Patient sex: M
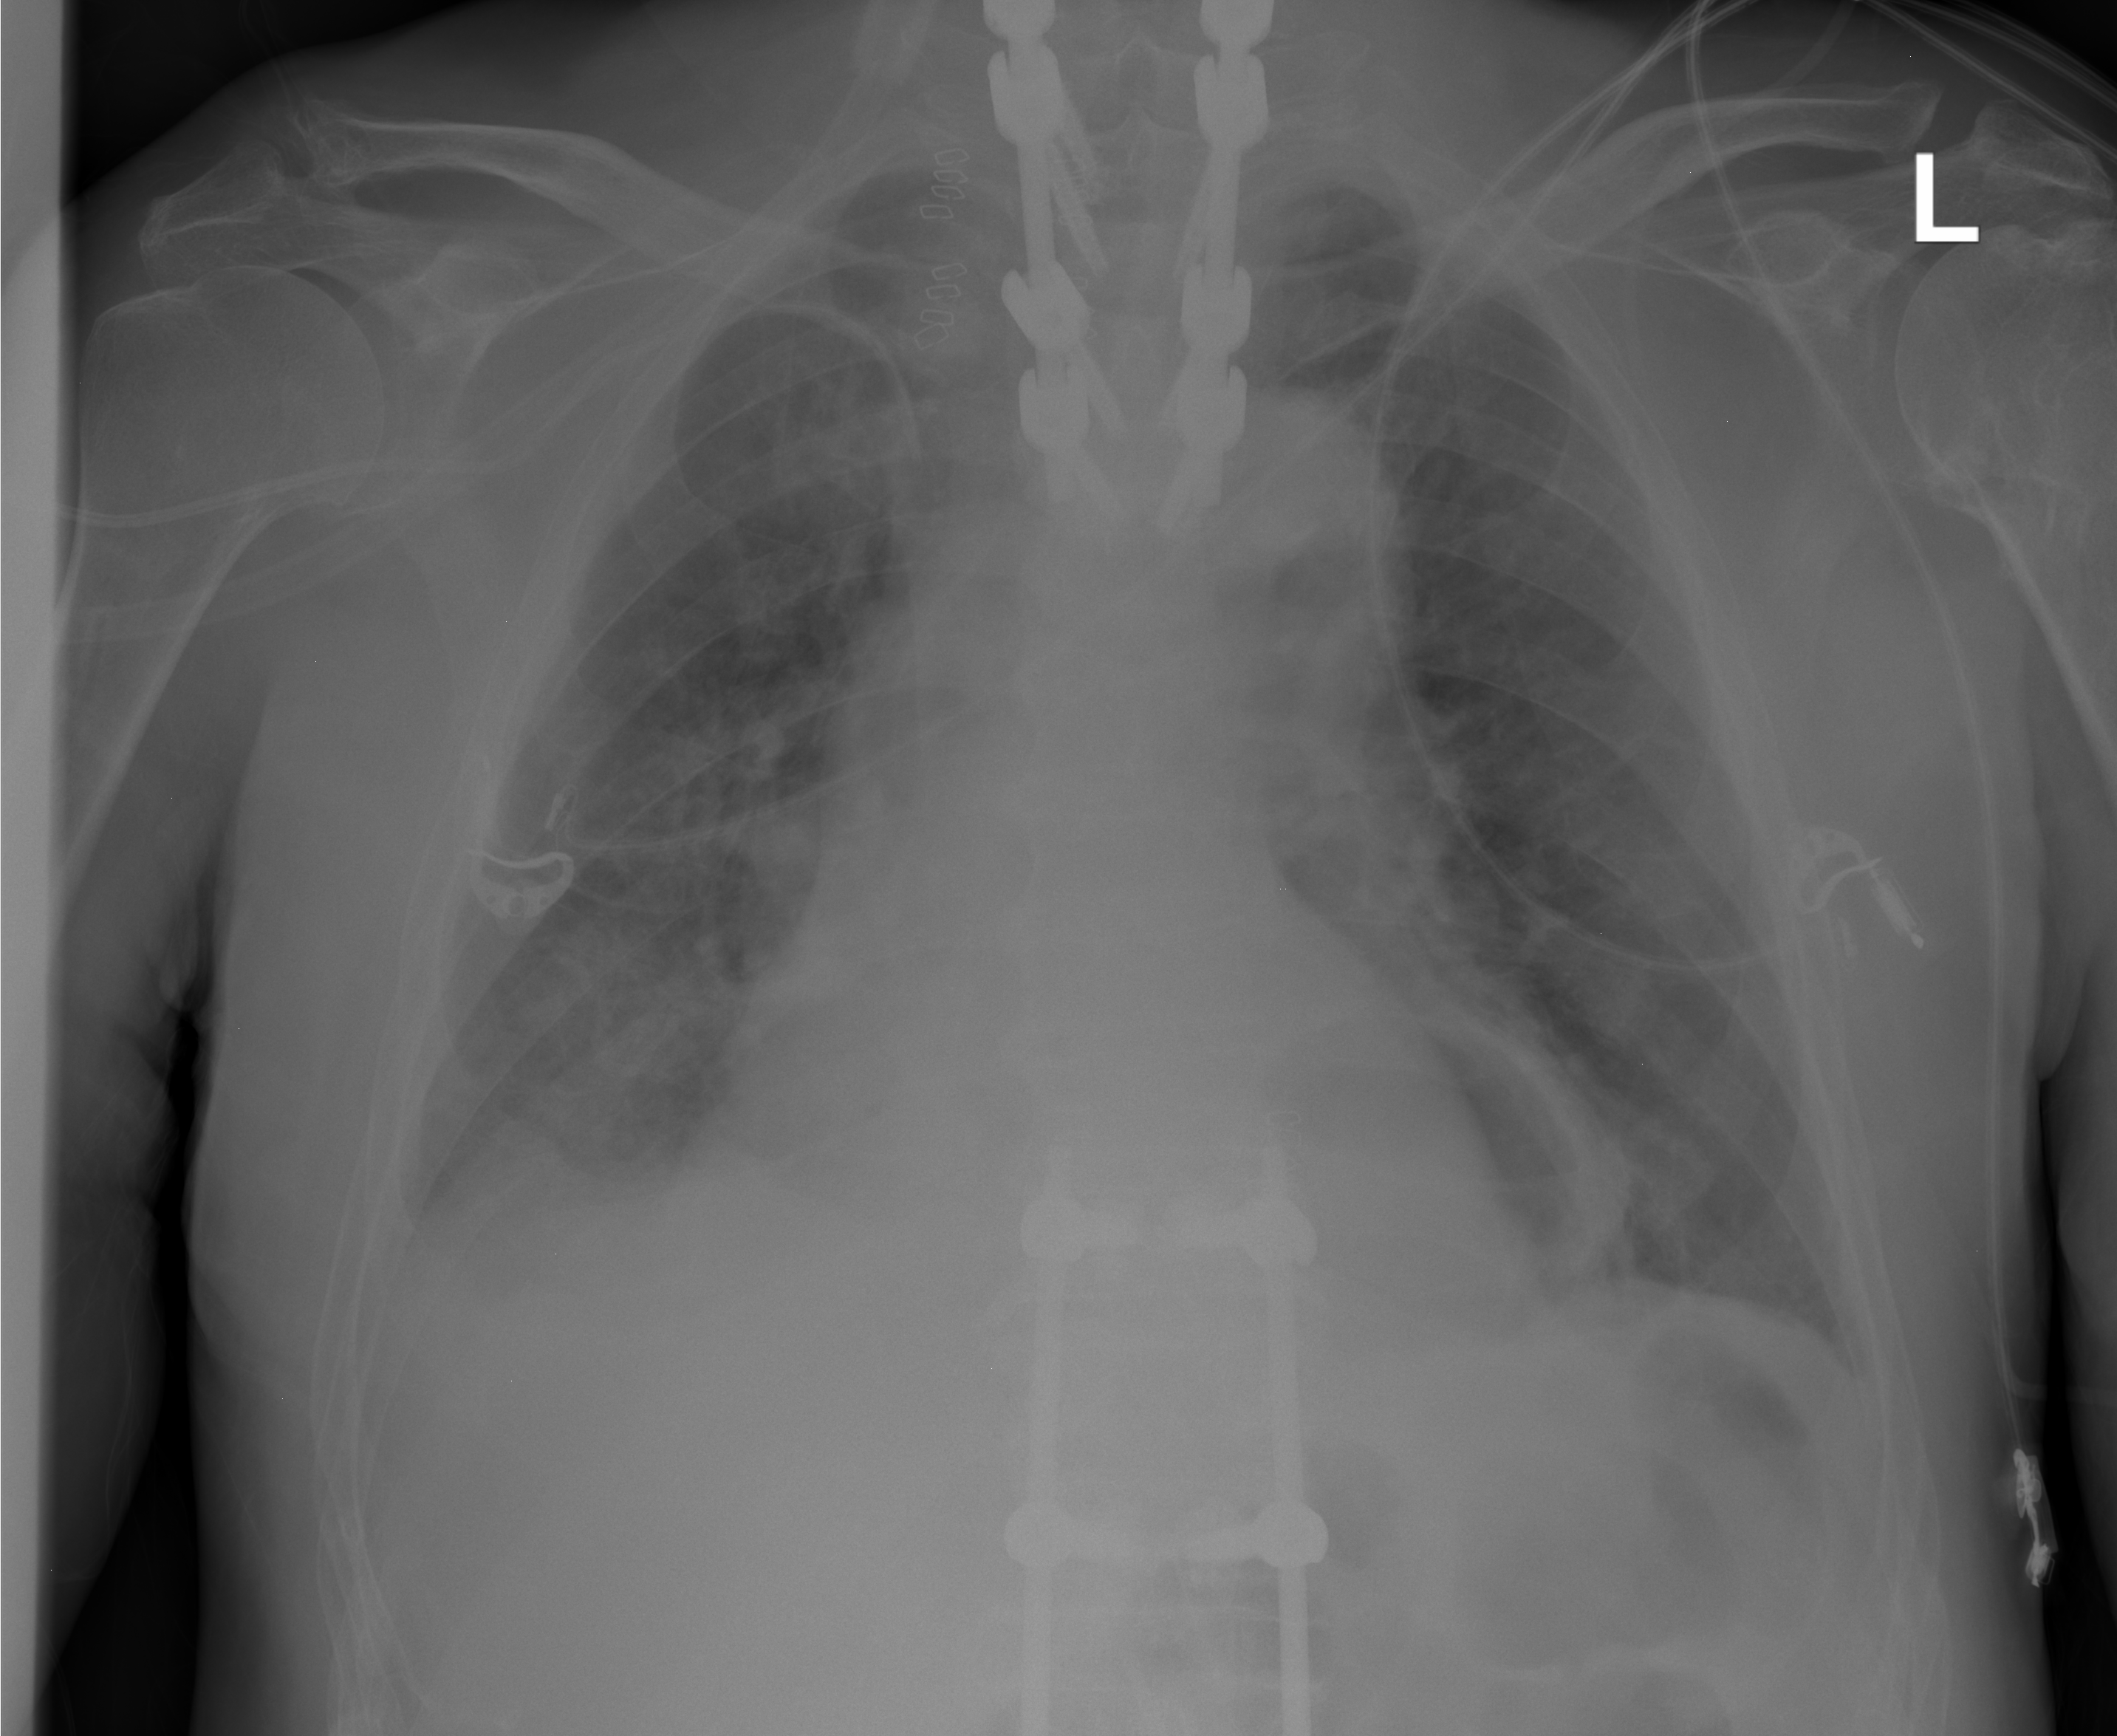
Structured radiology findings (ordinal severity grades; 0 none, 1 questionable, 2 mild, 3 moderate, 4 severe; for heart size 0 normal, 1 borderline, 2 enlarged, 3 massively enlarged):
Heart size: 2
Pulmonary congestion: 2
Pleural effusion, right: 2
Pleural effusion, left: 2
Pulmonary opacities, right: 2
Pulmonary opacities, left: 0
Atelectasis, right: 2
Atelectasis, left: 2